Aerial crown-view tile of a tropical tree (Barro Colorado Island, Panama), acquired 20250818:
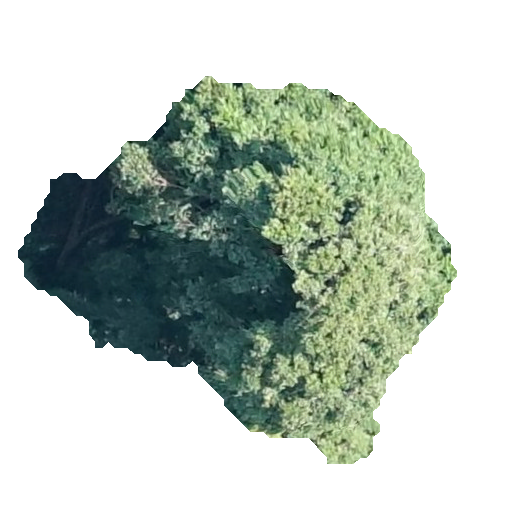
Species: Prioria copaifera
GBIF accepted scientific name: Prioria copaifera
Crown area: 148.889 m²